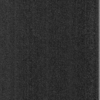
Label: dusty